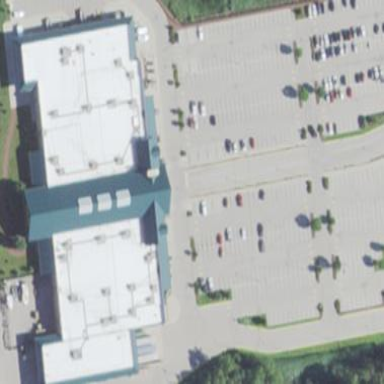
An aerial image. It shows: Outdoor shop located inside building.